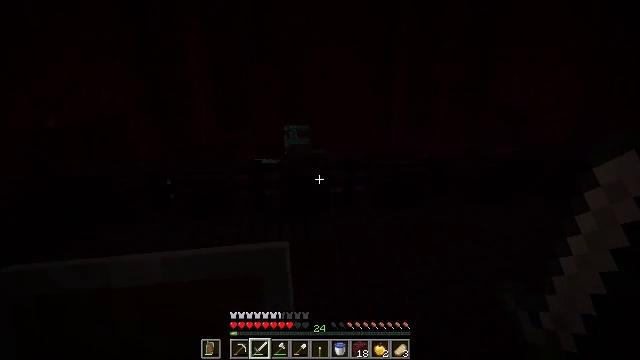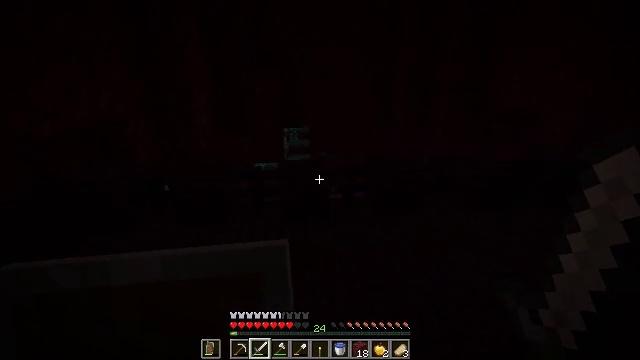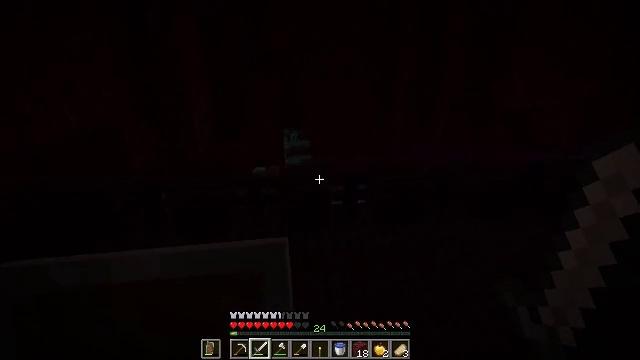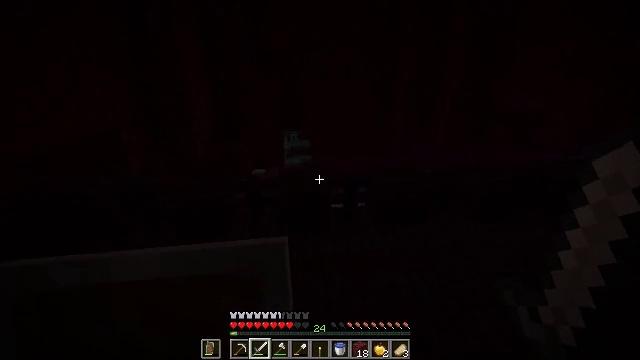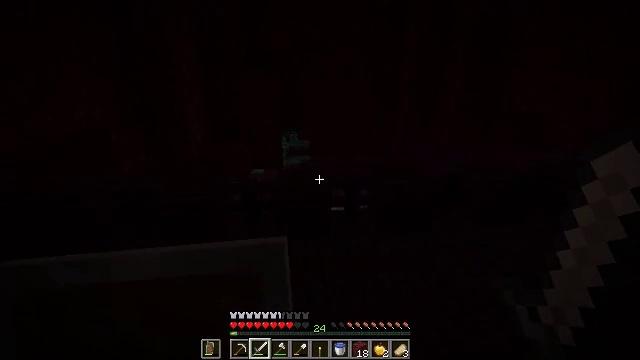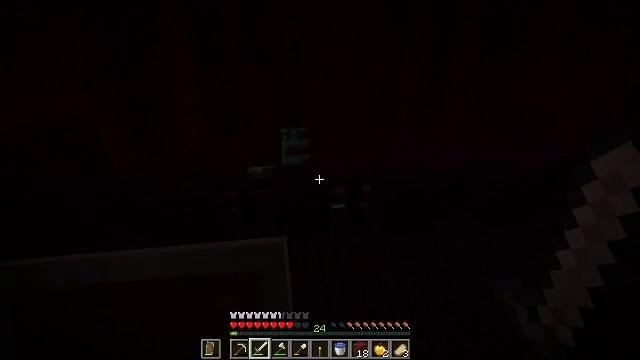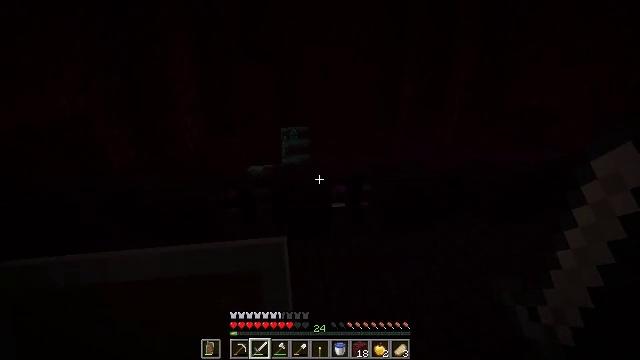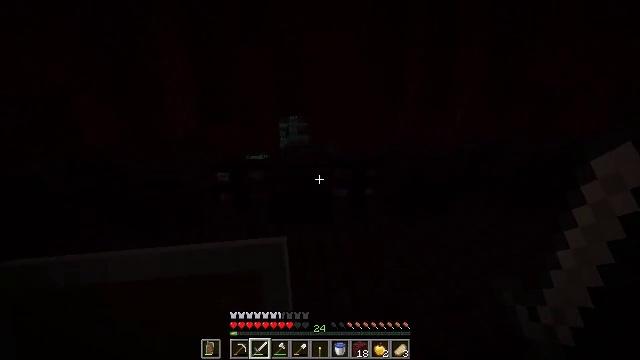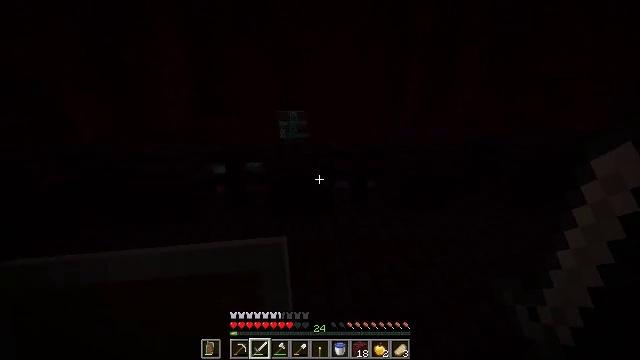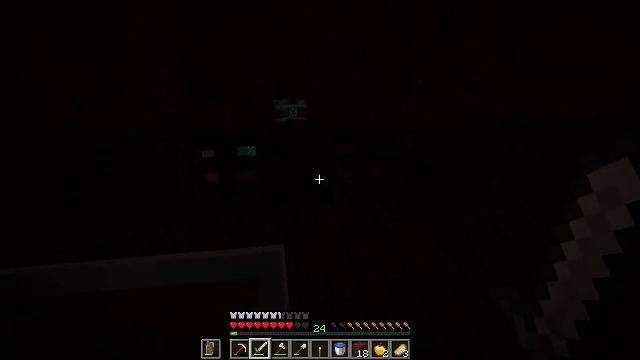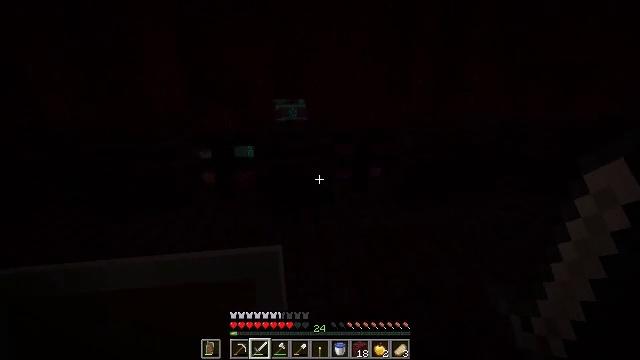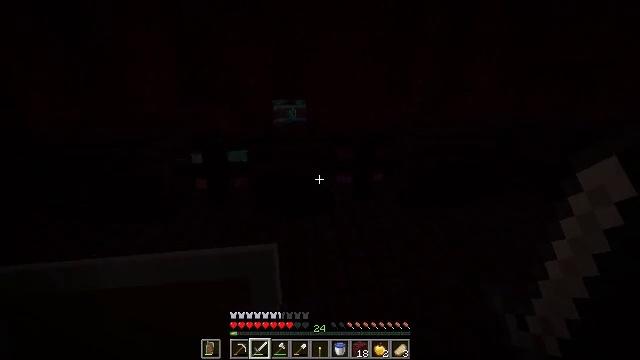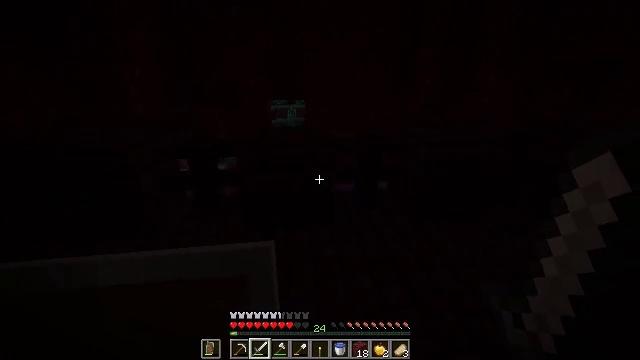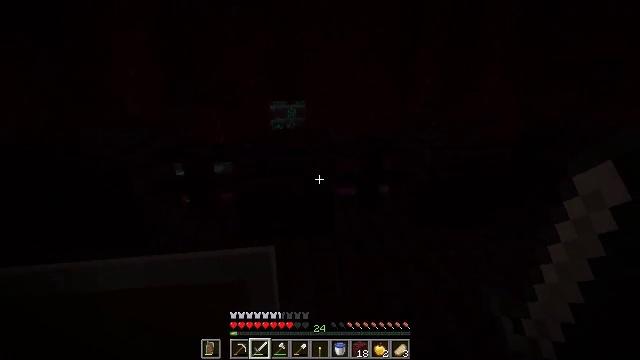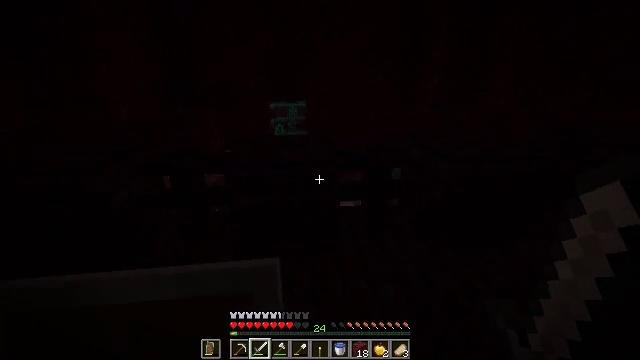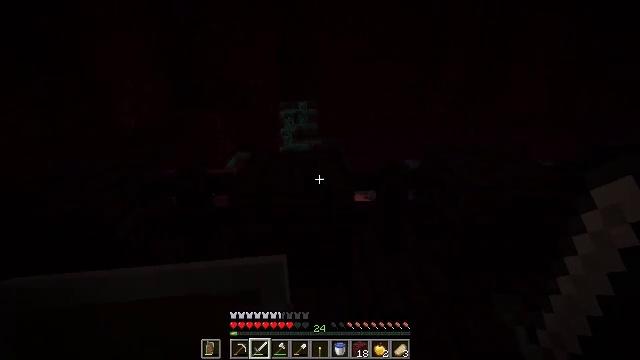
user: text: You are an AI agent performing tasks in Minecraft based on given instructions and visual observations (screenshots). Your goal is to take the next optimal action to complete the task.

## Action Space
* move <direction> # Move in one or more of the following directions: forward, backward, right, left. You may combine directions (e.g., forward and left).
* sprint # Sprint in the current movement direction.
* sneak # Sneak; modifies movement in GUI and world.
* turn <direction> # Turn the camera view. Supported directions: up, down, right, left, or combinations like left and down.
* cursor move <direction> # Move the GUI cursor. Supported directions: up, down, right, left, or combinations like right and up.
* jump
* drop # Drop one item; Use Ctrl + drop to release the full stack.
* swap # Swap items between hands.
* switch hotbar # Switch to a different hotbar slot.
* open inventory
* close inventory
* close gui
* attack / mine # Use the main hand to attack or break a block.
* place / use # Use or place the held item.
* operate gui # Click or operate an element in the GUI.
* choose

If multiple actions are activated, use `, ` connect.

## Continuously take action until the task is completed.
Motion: motion action
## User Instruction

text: Collect nether bricks for building.
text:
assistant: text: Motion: move forward, jump
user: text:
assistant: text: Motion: move forward, jump
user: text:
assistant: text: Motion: move forward, jump
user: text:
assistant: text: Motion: move forward, jump
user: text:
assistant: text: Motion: move forward, jump
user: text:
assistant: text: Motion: move forward, jump
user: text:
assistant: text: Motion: move forward
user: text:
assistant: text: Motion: move forward
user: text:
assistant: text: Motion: move forward
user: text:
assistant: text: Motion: move forward
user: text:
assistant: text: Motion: move forward
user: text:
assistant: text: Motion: move forward
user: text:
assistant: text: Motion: move forward
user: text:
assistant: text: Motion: move forward
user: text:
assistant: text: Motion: move forward, turn left and down, jump
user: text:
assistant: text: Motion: move forward, turn left and down, jump
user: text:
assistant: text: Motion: move forward, turn left and down, jump
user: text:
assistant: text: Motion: move forward, turn left and down, jump
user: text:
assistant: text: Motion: move forward, turn left and down, jump
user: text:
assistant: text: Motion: move forward, turn down
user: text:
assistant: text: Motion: move forward, turn down
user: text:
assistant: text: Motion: move forward
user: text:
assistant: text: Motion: no_op
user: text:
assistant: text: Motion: no_op
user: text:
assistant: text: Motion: no_op
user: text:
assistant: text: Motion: no_op
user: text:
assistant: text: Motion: no_op
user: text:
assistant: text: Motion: no_op
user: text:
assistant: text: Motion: no_op
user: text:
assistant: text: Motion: no_op